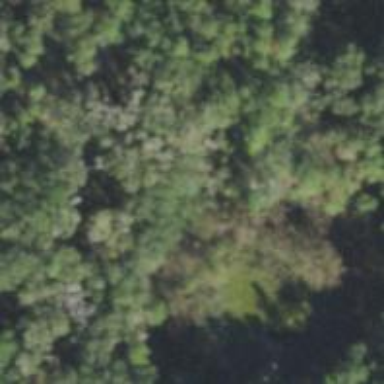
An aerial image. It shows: Swamp in wetland area.